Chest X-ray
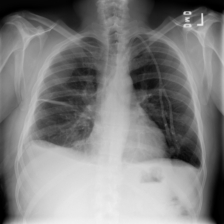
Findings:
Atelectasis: negative
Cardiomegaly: negative
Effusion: positive
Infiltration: negative
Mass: positive
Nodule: negative
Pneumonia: negative
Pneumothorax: negative
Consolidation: negative
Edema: negative
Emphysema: negative
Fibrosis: negative
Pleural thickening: negative
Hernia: negative